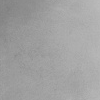
Atmospheric dust classification: dusty